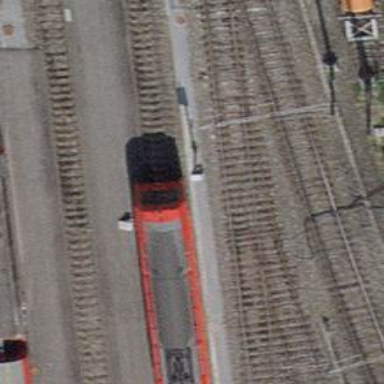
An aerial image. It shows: Railway yard with one track in service.